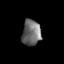
Tissue: skin
Cell type: Epithelial cells
Senescence score: 0.939
Nuclear area (px): 477
Mean DAPI intensity: 108.572